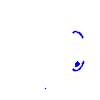
Particle: electron